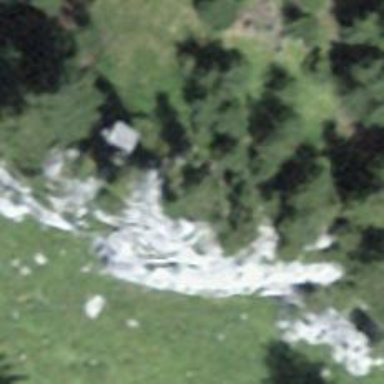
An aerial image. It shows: Cliff in nature.